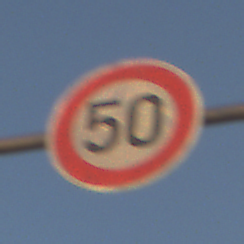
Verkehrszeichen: Geschwindigkeit50
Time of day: SunriseSunset
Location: Outdoor (Nature)
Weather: Clear
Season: NotSpecified
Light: Natural